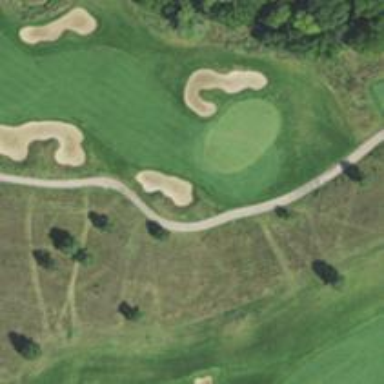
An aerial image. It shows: Golf hole.